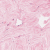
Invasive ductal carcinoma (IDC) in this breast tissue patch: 0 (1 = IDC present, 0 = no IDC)